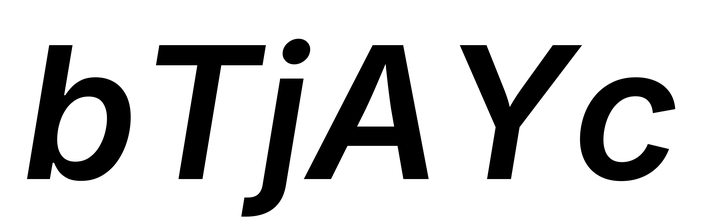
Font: Inter-Italic_SemiBold_Italic